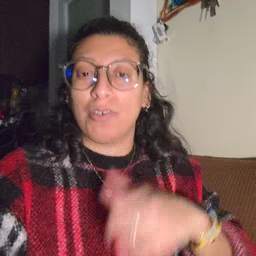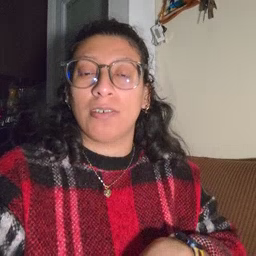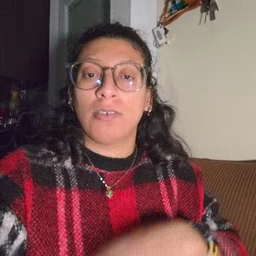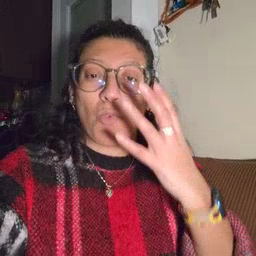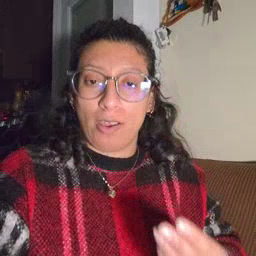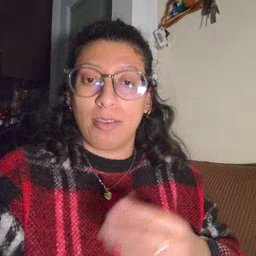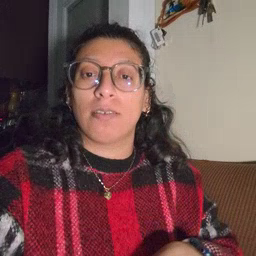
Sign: wet